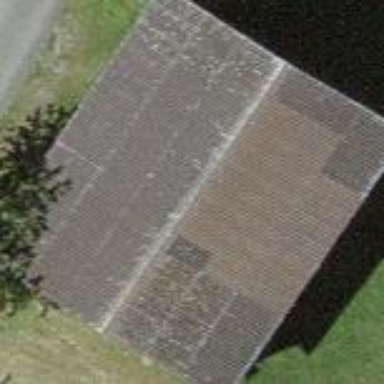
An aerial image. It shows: Shed.